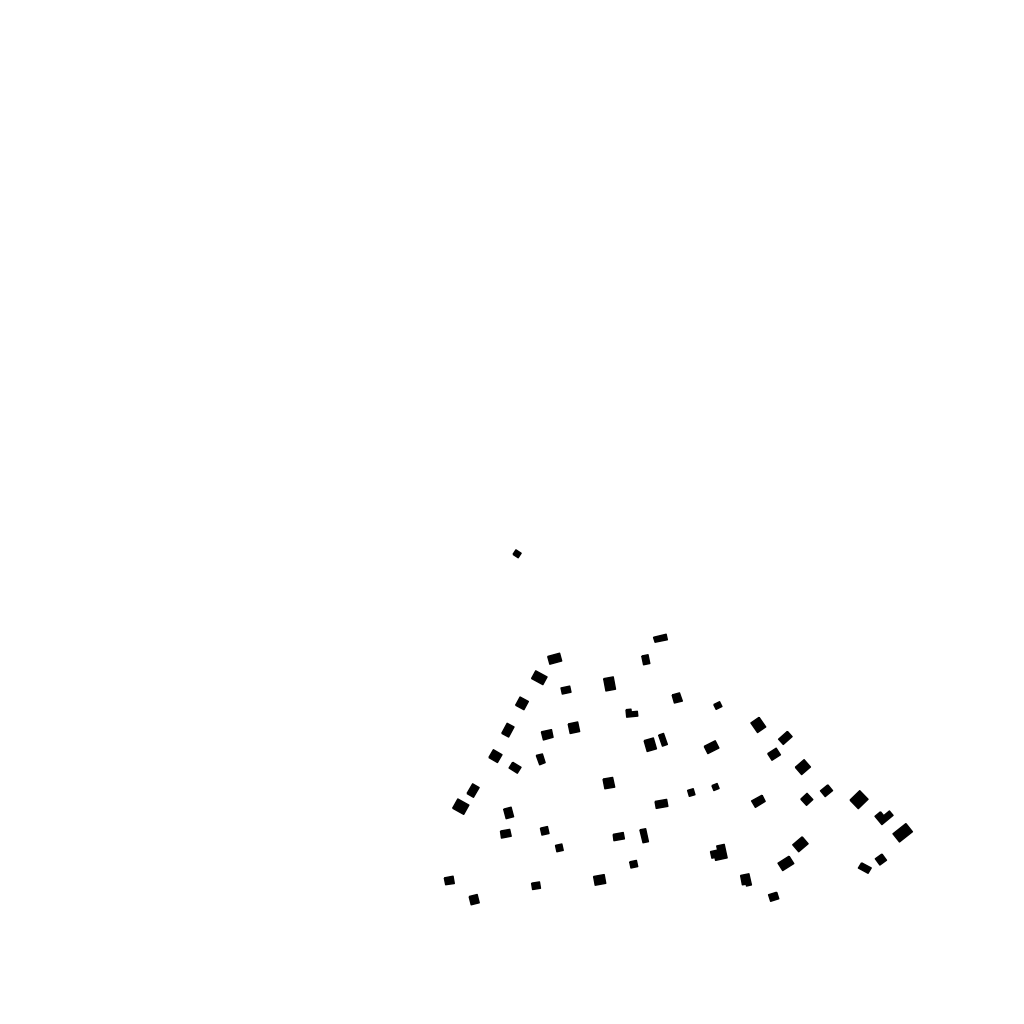
Tags: overhead vector_map, agriculture, recreation, residential, special, individual_rise, density_1, Building, 1.0 km²